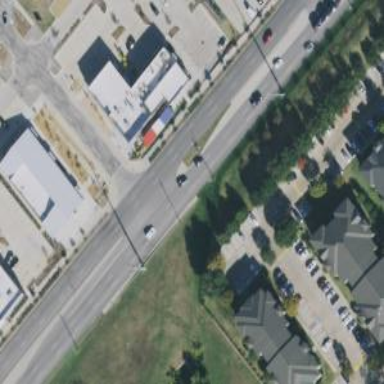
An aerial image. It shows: Asphalt road with secondary link designation.